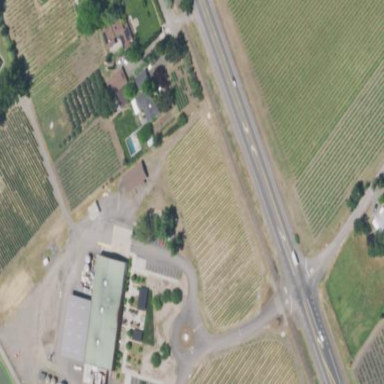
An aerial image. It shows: Vineyard with wine grapes as the main crop.